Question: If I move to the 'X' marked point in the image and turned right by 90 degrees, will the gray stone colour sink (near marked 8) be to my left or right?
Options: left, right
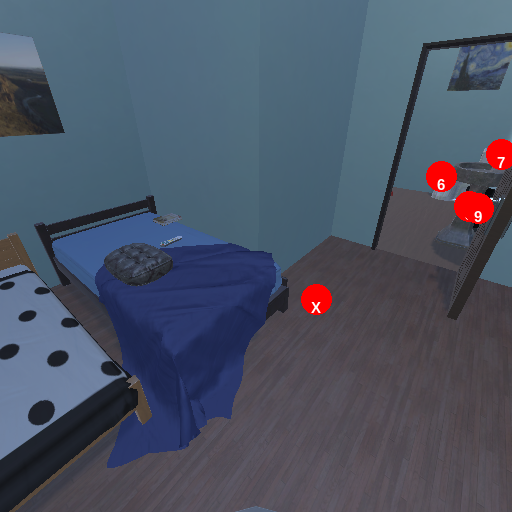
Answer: left